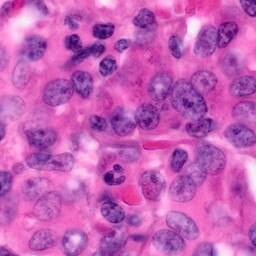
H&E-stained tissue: Pancreatic